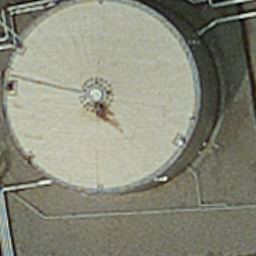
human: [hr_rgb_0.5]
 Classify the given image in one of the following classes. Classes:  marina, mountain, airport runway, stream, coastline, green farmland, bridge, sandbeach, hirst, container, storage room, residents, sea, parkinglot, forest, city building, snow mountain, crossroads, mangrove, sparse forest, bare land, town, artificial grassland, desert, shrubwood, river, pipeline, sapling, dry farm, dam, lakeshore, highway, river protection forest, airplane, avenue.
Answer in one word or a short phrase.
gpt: storage room